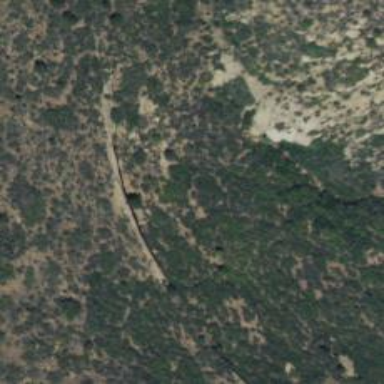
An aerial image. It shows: Archaeological site with historical significance.